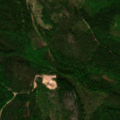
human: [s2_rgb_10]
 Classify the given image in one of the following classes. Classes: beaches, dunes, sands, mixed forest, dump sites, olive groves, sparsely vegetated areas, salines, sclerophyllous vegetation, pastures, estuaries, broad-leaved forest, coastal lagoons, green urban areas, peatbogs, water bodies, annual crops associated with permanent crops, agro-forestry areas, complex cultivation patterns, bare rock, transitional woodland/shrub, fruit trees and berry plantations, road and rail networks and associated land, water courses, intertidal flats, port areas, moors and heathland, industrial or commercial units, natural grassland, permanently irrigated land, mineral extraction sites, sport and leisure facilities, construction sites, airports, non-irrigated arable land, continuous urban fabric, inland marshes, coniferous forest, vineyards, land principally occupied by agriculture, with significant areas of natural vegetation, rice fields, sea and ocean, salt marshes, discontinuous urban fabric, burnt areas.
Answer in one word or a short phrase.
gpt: mixed forest, transitional woodland/shrub